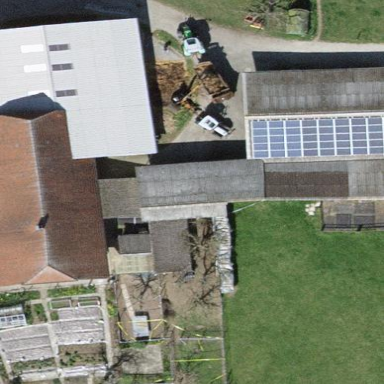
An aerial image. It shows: Farmyard area.